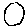
Label: circle